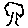
Label: tree